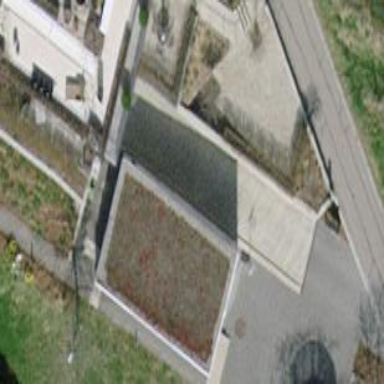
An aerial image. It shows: Flat roof building with grey roof.